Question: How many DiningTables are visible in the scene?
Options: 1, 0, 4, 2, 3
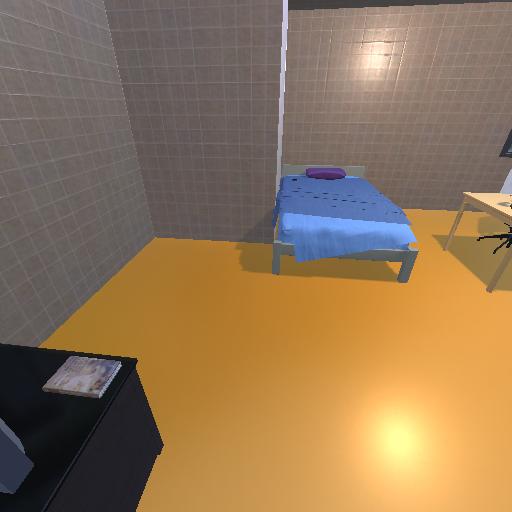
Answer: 1